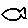
Label: fish